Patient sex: M
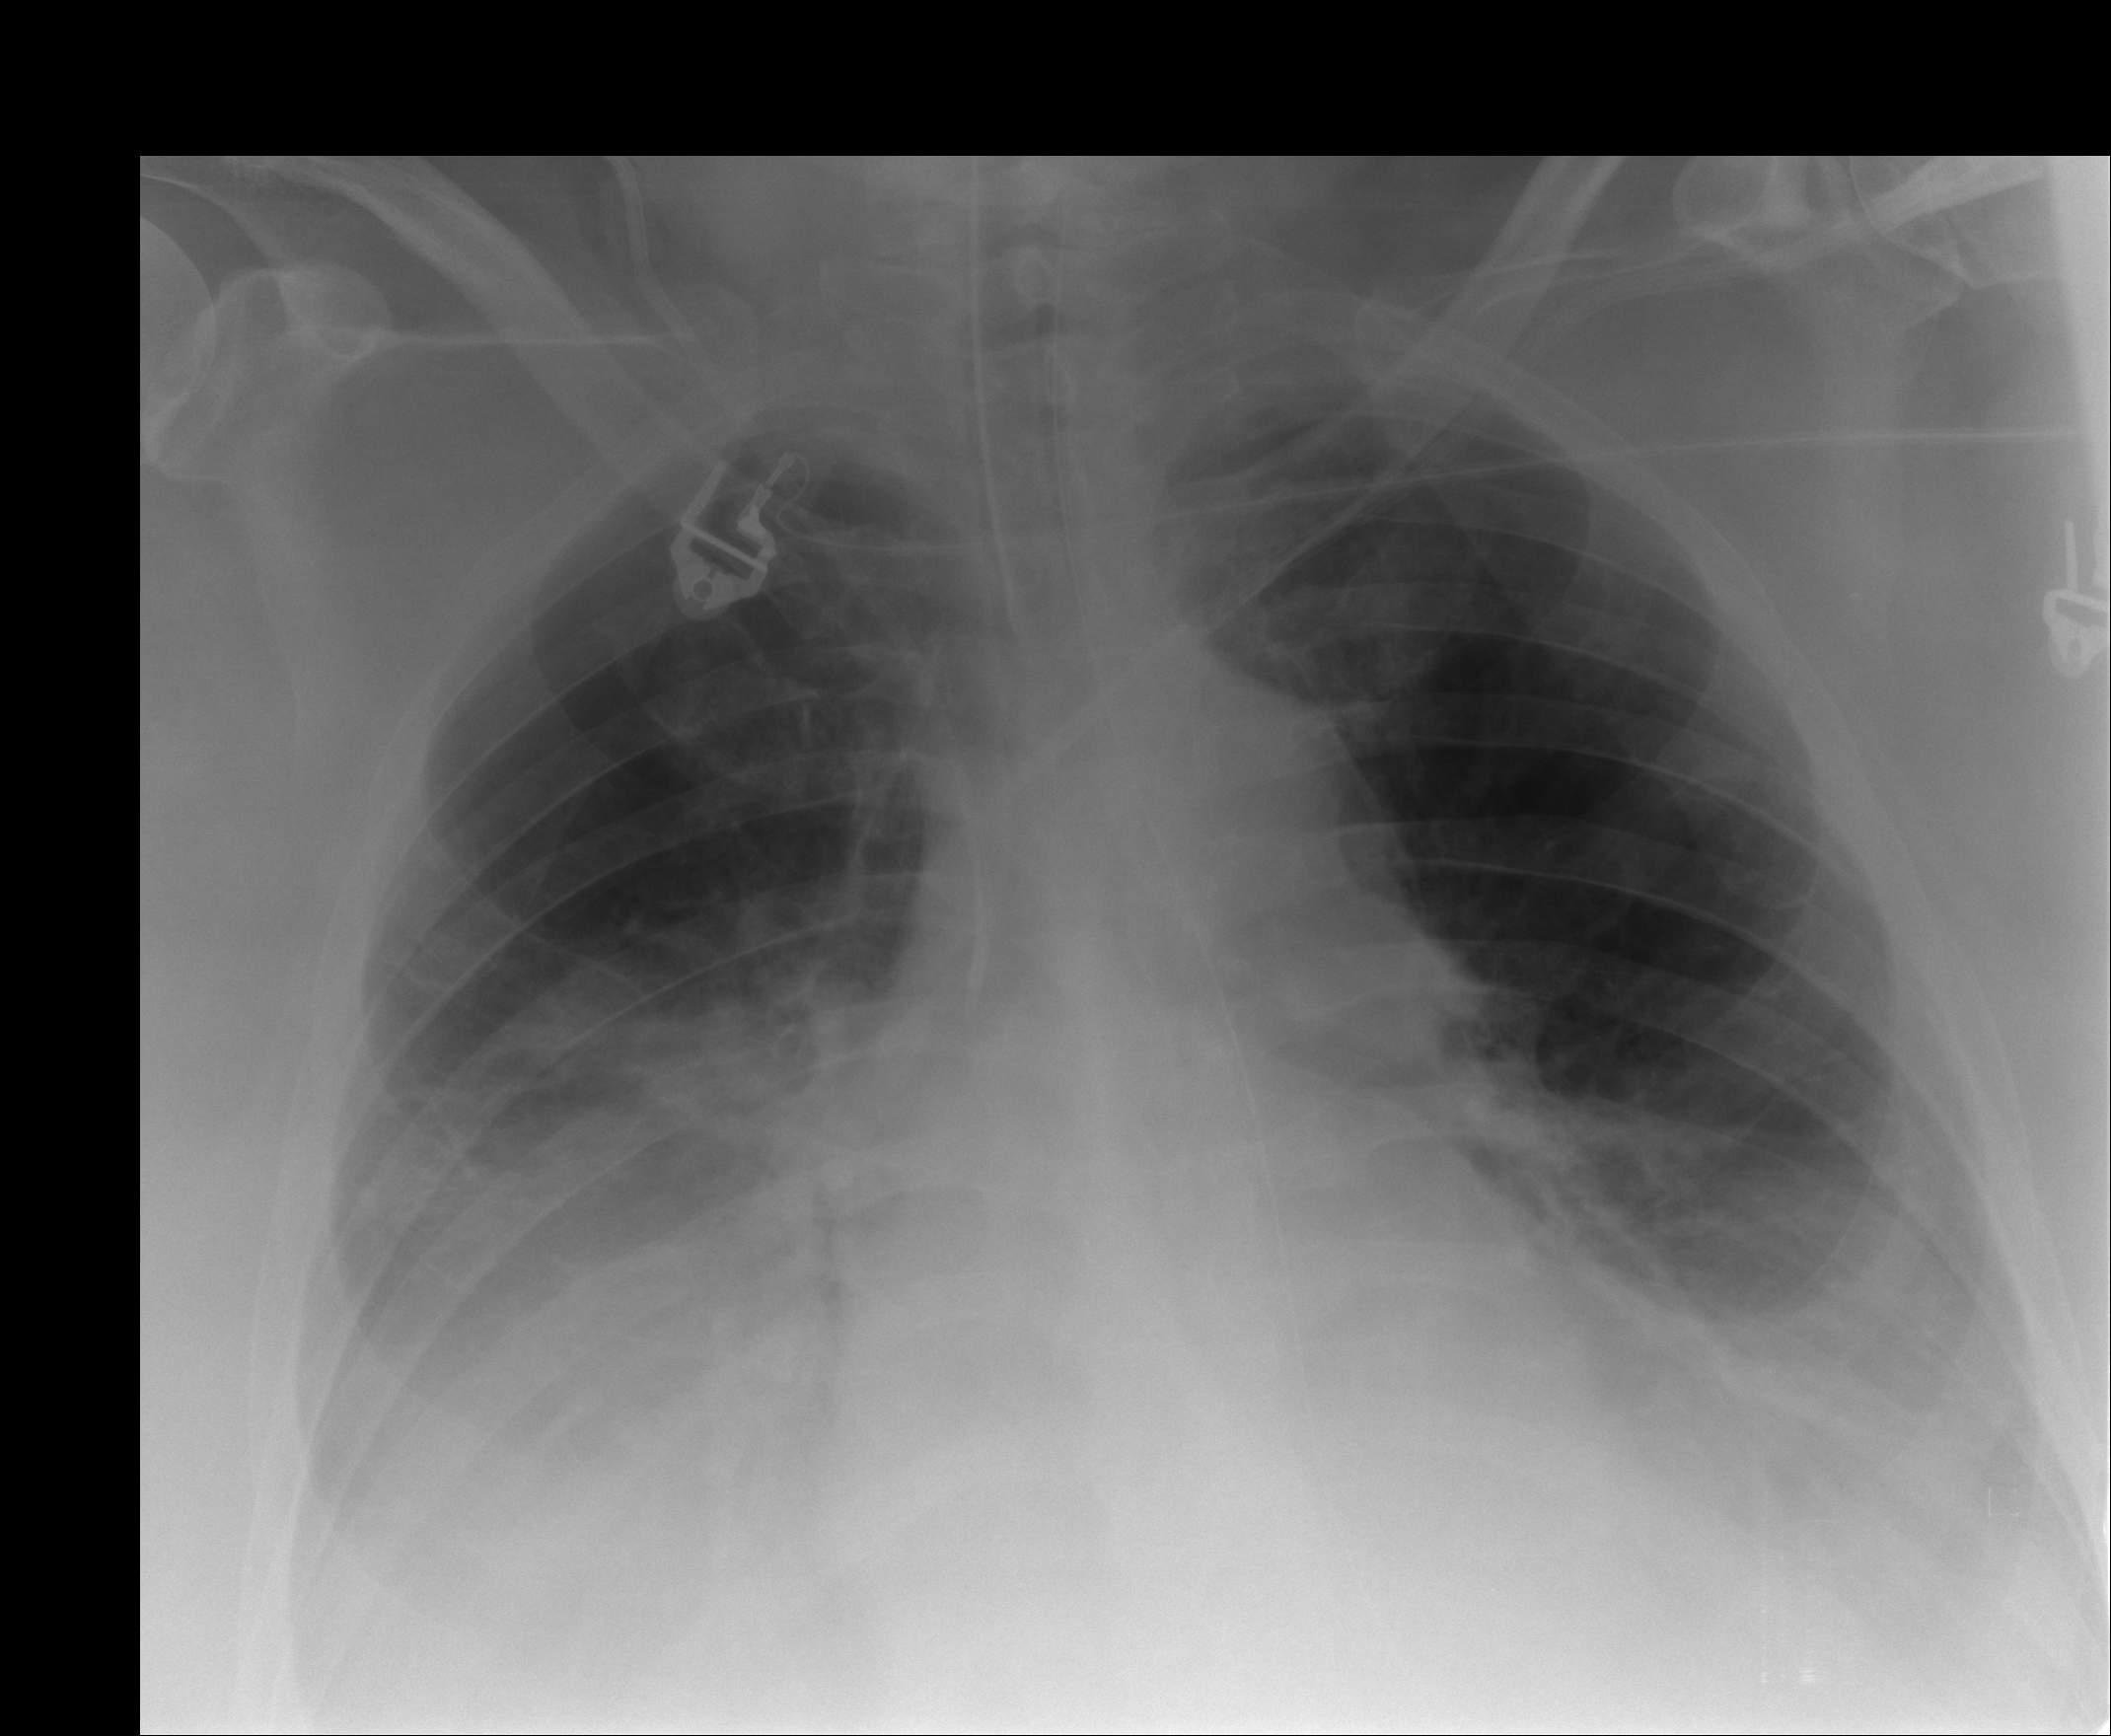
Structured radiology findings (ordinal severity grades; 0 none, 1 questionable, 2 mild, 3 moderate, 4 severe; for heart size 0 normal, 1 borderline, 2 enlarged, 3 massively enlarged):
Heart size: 0
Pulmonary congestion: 2
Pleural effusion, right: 3
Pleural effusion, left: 2
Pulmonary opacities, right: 1
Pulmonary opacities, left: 1
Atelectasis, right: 3
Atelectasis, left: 2